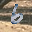
Label: 6